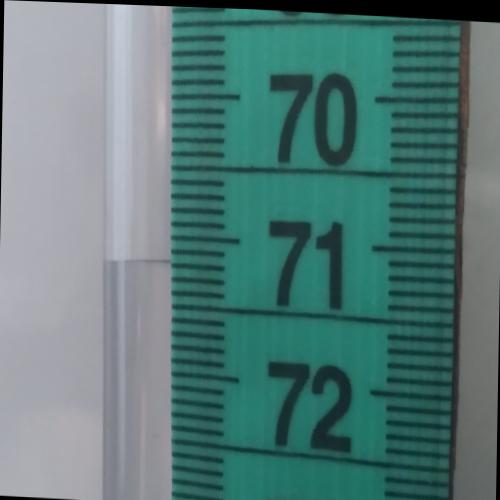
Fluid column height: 71.2 cm